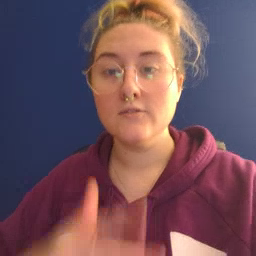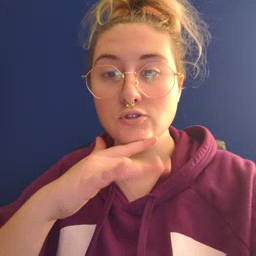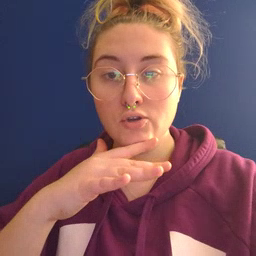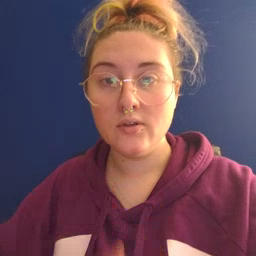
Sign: dirty